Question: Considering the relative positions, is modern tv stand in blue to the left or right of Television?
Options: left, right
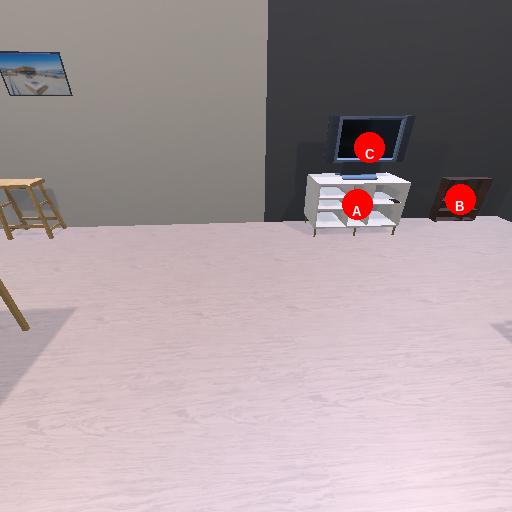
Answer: left